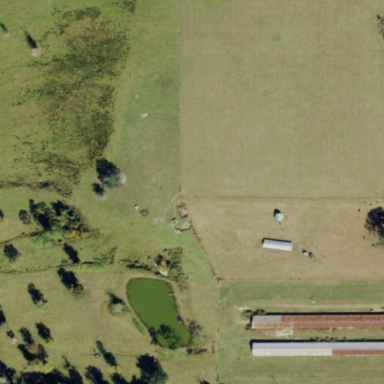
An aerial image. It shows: Poultry farmyard.